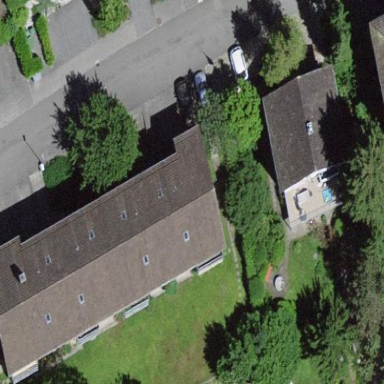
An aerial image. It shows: Gabled apartments building with roof tiles.